Question: When I'm working in IntellijIDEA how do I tell it to ignore a class file that may have problems and I want to leave dormant for a while?
It will throw errors when I compile whatever class I am working on until I fix the first "dormant" class.
I have tried adding my class to a bogus package but Intellij doesn't like that either because the path doesn't match.

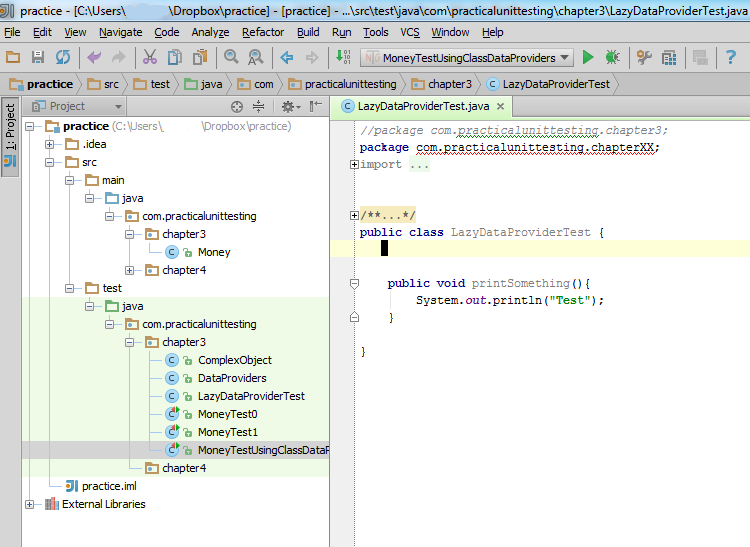
Answer: 'Settings' | 'Compiler' | 'Excludes', add your WIP files there: